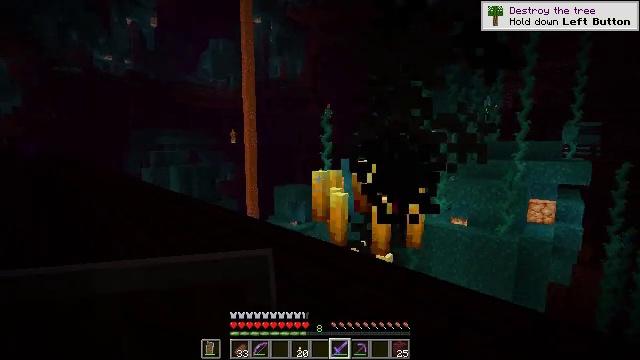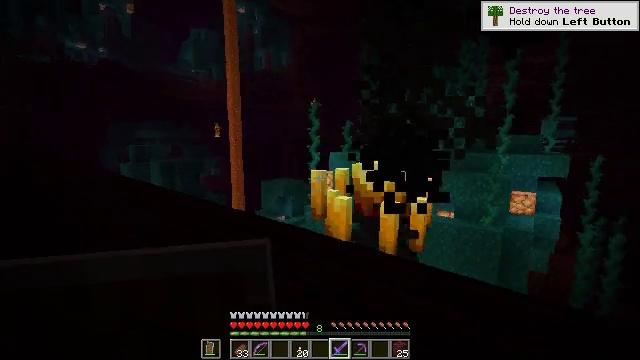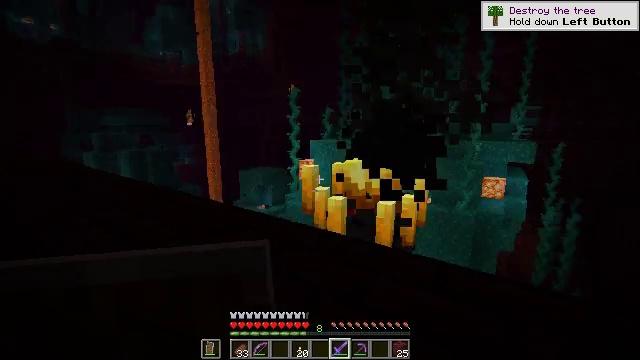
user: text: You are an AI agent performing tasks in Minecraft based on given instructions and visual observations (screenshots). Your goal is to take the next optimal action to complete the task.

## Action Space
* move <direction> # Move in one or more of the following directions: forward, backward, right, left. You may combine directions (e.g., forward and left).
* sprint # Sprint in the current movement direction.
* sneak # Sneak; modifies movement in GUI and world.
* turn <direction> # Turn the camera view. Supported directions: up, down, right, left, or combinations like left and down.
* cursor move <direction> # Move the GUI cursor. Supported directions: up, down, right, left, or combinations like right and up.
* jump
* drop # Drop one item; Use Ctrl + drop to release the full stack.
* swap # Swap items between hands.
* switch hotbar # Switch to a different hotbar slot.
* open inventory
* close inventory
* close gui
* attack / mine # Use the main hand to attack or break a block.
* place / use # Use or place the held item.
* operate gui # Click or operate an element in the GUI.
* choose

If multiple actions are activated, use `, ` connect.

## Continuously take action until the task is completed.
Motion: motion action
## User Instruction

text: Combat the blaze.
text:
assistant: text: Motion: move forward and move left, turn right and down
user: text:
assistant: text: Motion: move forward and move left, turn right and down
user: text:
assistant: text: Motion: no_op